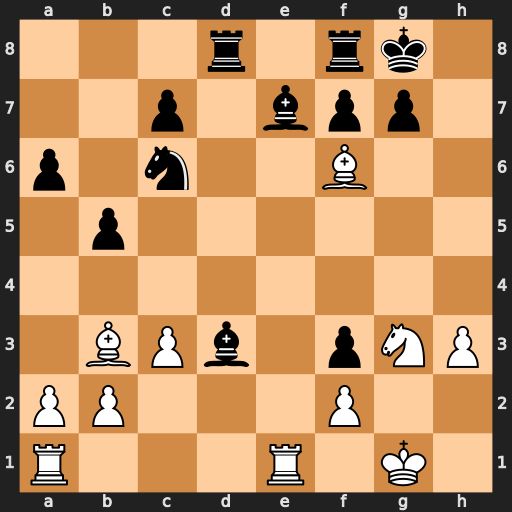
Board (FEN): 3r1rk1/2p1bpp1/p1n2B2/1p6/8/1BPb1pNP/PP3P2/R3R1K1
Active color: w
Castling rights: -
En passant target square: -
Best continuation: Bxe7 Nxe7 Rxe7